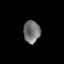
Tissue: lung
Cell type: Epithelial cells
Senescence score: 0.2388
Nuclear area (px): 367
Mean DAPI intensity: 114.289